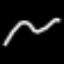
Label: squiggle